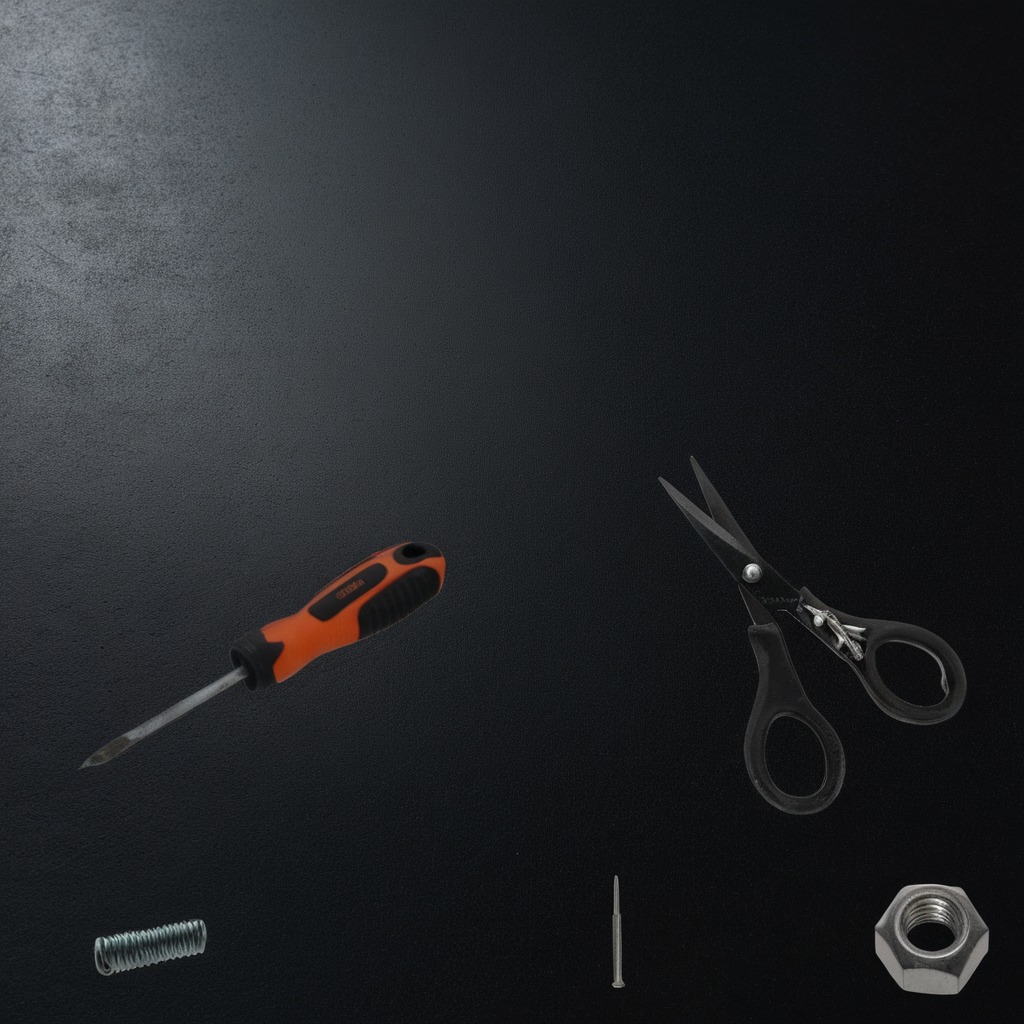
An iron nail, a coiled metal spring, a screwdriver, a metal nut, and a pair of scissors are lying on a clean granite tabletop.